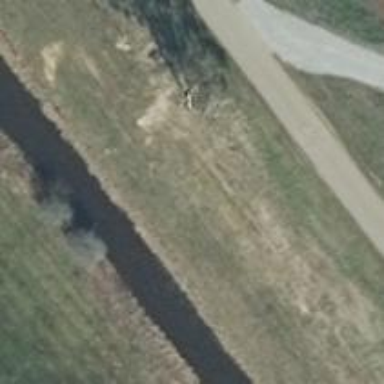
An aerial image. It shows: Power pole.